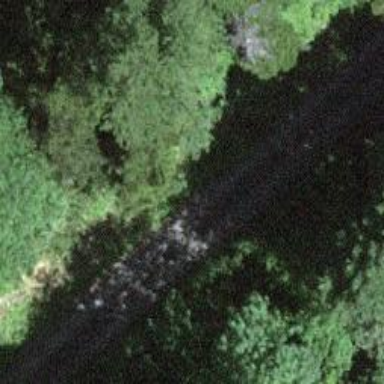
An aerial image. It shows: Unclassified road with asphalt surface. The track type is grade 1.